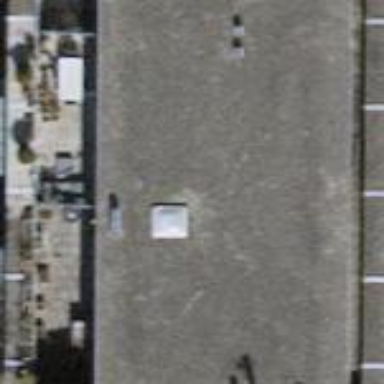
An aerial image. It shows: Flat-roofed apartment building.